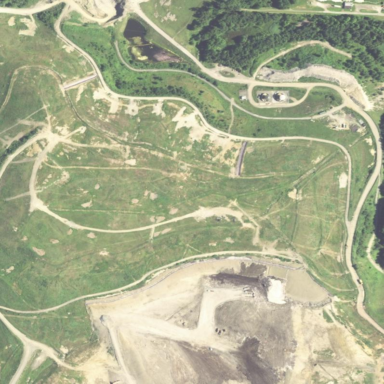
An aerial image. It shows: Landfill area.